Question: I have a data model that i have some concerns over. Here it is:

My concern is that it's possible to assign an application to a member, and then assign a role that is from a different application to the member.
Now, I know I can put a constraint on this to ensure that doesn't happen, but that seems like a bandaid. I would rather design the model so that a constraint was not required.
Can anyone suggest how to alter the model to ensure that a member can only be assigned roles from an application it is assigned to?
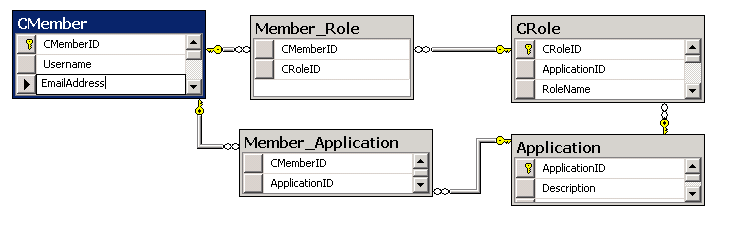
Answer: Usually, you run into this kind of problem when you've split a key. Fixing that split key, then using overlapping foreign key constraints is usually what you're looking for.
'''
create table cmember (
cmemberid integer primary key,
username varchar(15) not null,
emailaddress varchar(64) not null
);
create table application (
applicationid integer primary key,
description varchar(50) not null
);
create table member_application (
cmemberid integer not null references cmember (cmemberid),
applicationid integer not null references application (applicationid),
primary key (cmemberid, applicationid)
);
create table role (
roleid integer primary key,
rolename varchar(25) not null
);
create table crole (
croleid integer not null references role (roleid),
-- Include the application id in this table . . .
applicationid integer not null references application (applicationid),
-- and make it part of the primary key.
primary key (croleid, applicationid)
);
create table member_role (
cmemberid integer not null references cmember (cmemberid),
croleid integer not null,
applicationid integer not null,
primary key (cmemberid, croleid, applicationid),
-- Note the overlapping foreign key constraints.
foreign key (croleid, applicationid) references crole (croleid, applicationid),
foreign key (cmemberid, applicationid) references member_application (cmemberid, applicationid)
);
insert into cmember values (1, 'A', 'A@b.com');
insert into cmember values (2, 'B', 'B@b.com');
insert into application values (1, 'App 1');
insert into application values (2, 'App 2');
insert into member_application values (1, 1);
insert into member_application values (2, 2);
insert into role values (1, 'Admin');
insert into crole values (1, 1);
insert into crole values (1, 2);
insert into member_role values (1, 1, 1);
insert into member_role values (2, 1, 2);
'''
Member 1 is assigned only to application 1. So trying to insert a row that references application 2 should fail.
'''
insert into member_role values (1,1,2);
ERROR: insert or update on table "member_role" violates foreign key constraint "member_role_cmemberid_fkey1"
DETAIL: Key (cmemberid, applicationid)=(1, 2) is not present in table "member_application".
'''